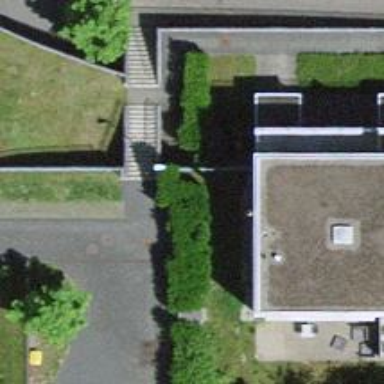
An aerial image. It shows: Road with steps.